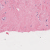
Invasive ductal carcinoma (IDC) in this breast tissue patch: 1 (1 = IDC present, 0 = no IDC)